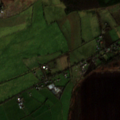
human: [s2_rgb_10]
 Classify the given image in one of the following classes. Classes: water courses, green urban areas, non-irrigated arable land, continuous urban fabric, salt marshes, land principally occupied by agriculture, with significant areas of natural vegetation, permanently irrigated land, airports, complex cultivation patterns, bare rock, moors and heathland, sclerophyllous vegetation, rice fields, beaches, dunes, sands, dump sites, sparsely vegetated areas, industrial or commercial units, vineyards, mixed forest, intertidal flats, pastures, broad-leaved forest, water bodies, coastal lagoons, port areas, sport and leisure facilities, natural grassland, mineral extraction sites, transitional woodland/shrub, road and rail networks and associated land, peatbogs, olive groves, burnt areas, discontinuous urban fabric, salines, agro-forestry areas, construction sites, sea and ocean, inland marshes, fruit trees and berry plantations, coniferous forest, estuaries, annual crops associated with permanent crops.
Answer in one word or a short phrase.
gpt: pastures, land principally occupied by agriculture, with significant areas of natural vegetation, coniferous forest, peatbogs